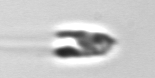
Label: Chrysochromulina_lanceolata